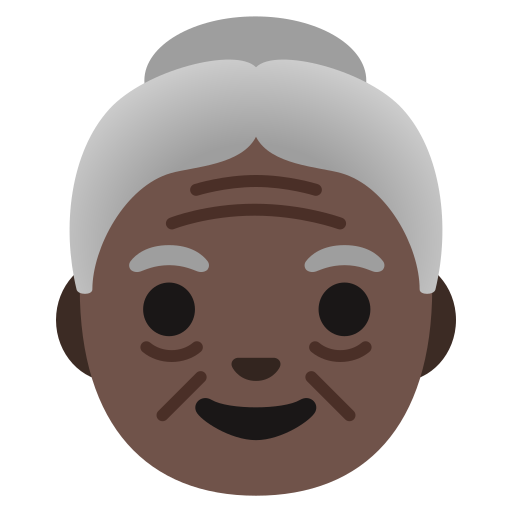
Emoji: 👵🏿